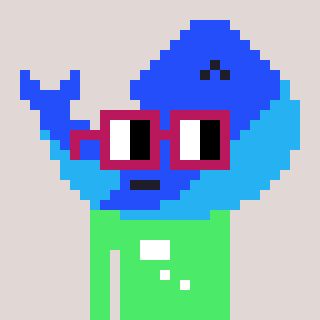
a pixel art character with square dark red glasses, a whale-shaped head and a teal-colored body on a warm background